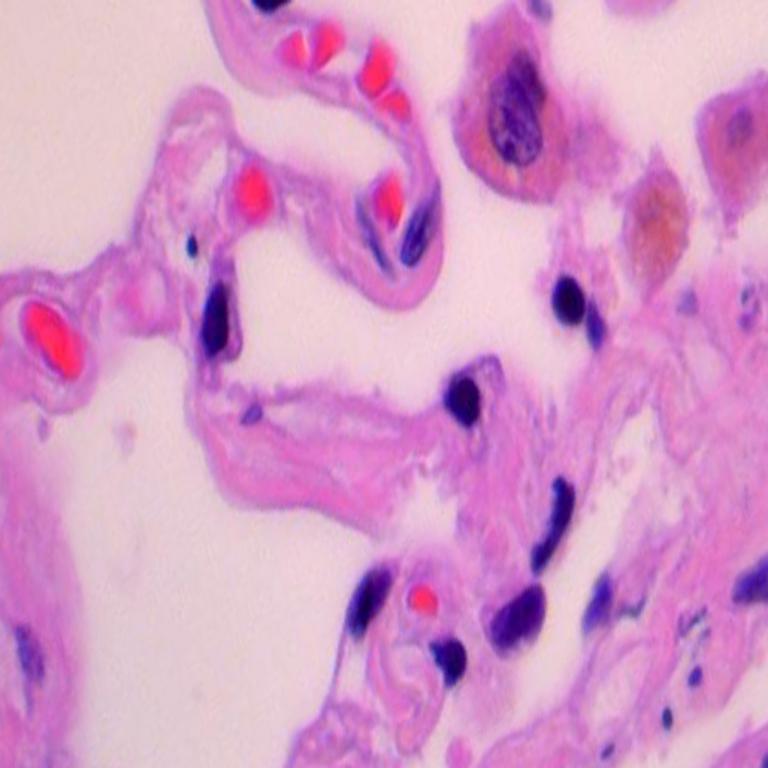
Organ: lung
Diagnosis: benign